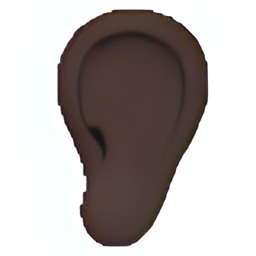
Name: ear
Emoji: 👂🏿
Group: People & Body
Sub-group: body-parts